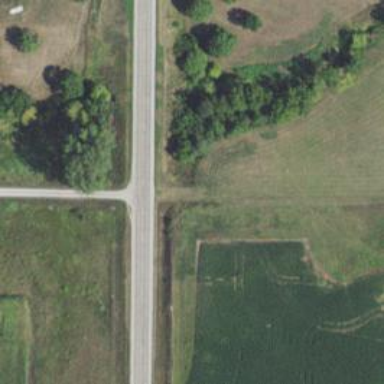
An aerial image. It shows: Secondary road with asphalt surface.